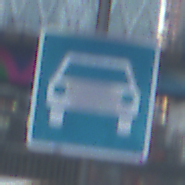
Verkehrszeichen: Kraftfahrstrasse
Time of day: MorningAfternoon
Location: Outdoor (Urban)
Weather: PartlyCloudy
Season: NotSpecified
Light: Natural